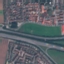
Land use / land cover class: Highway